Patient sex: M
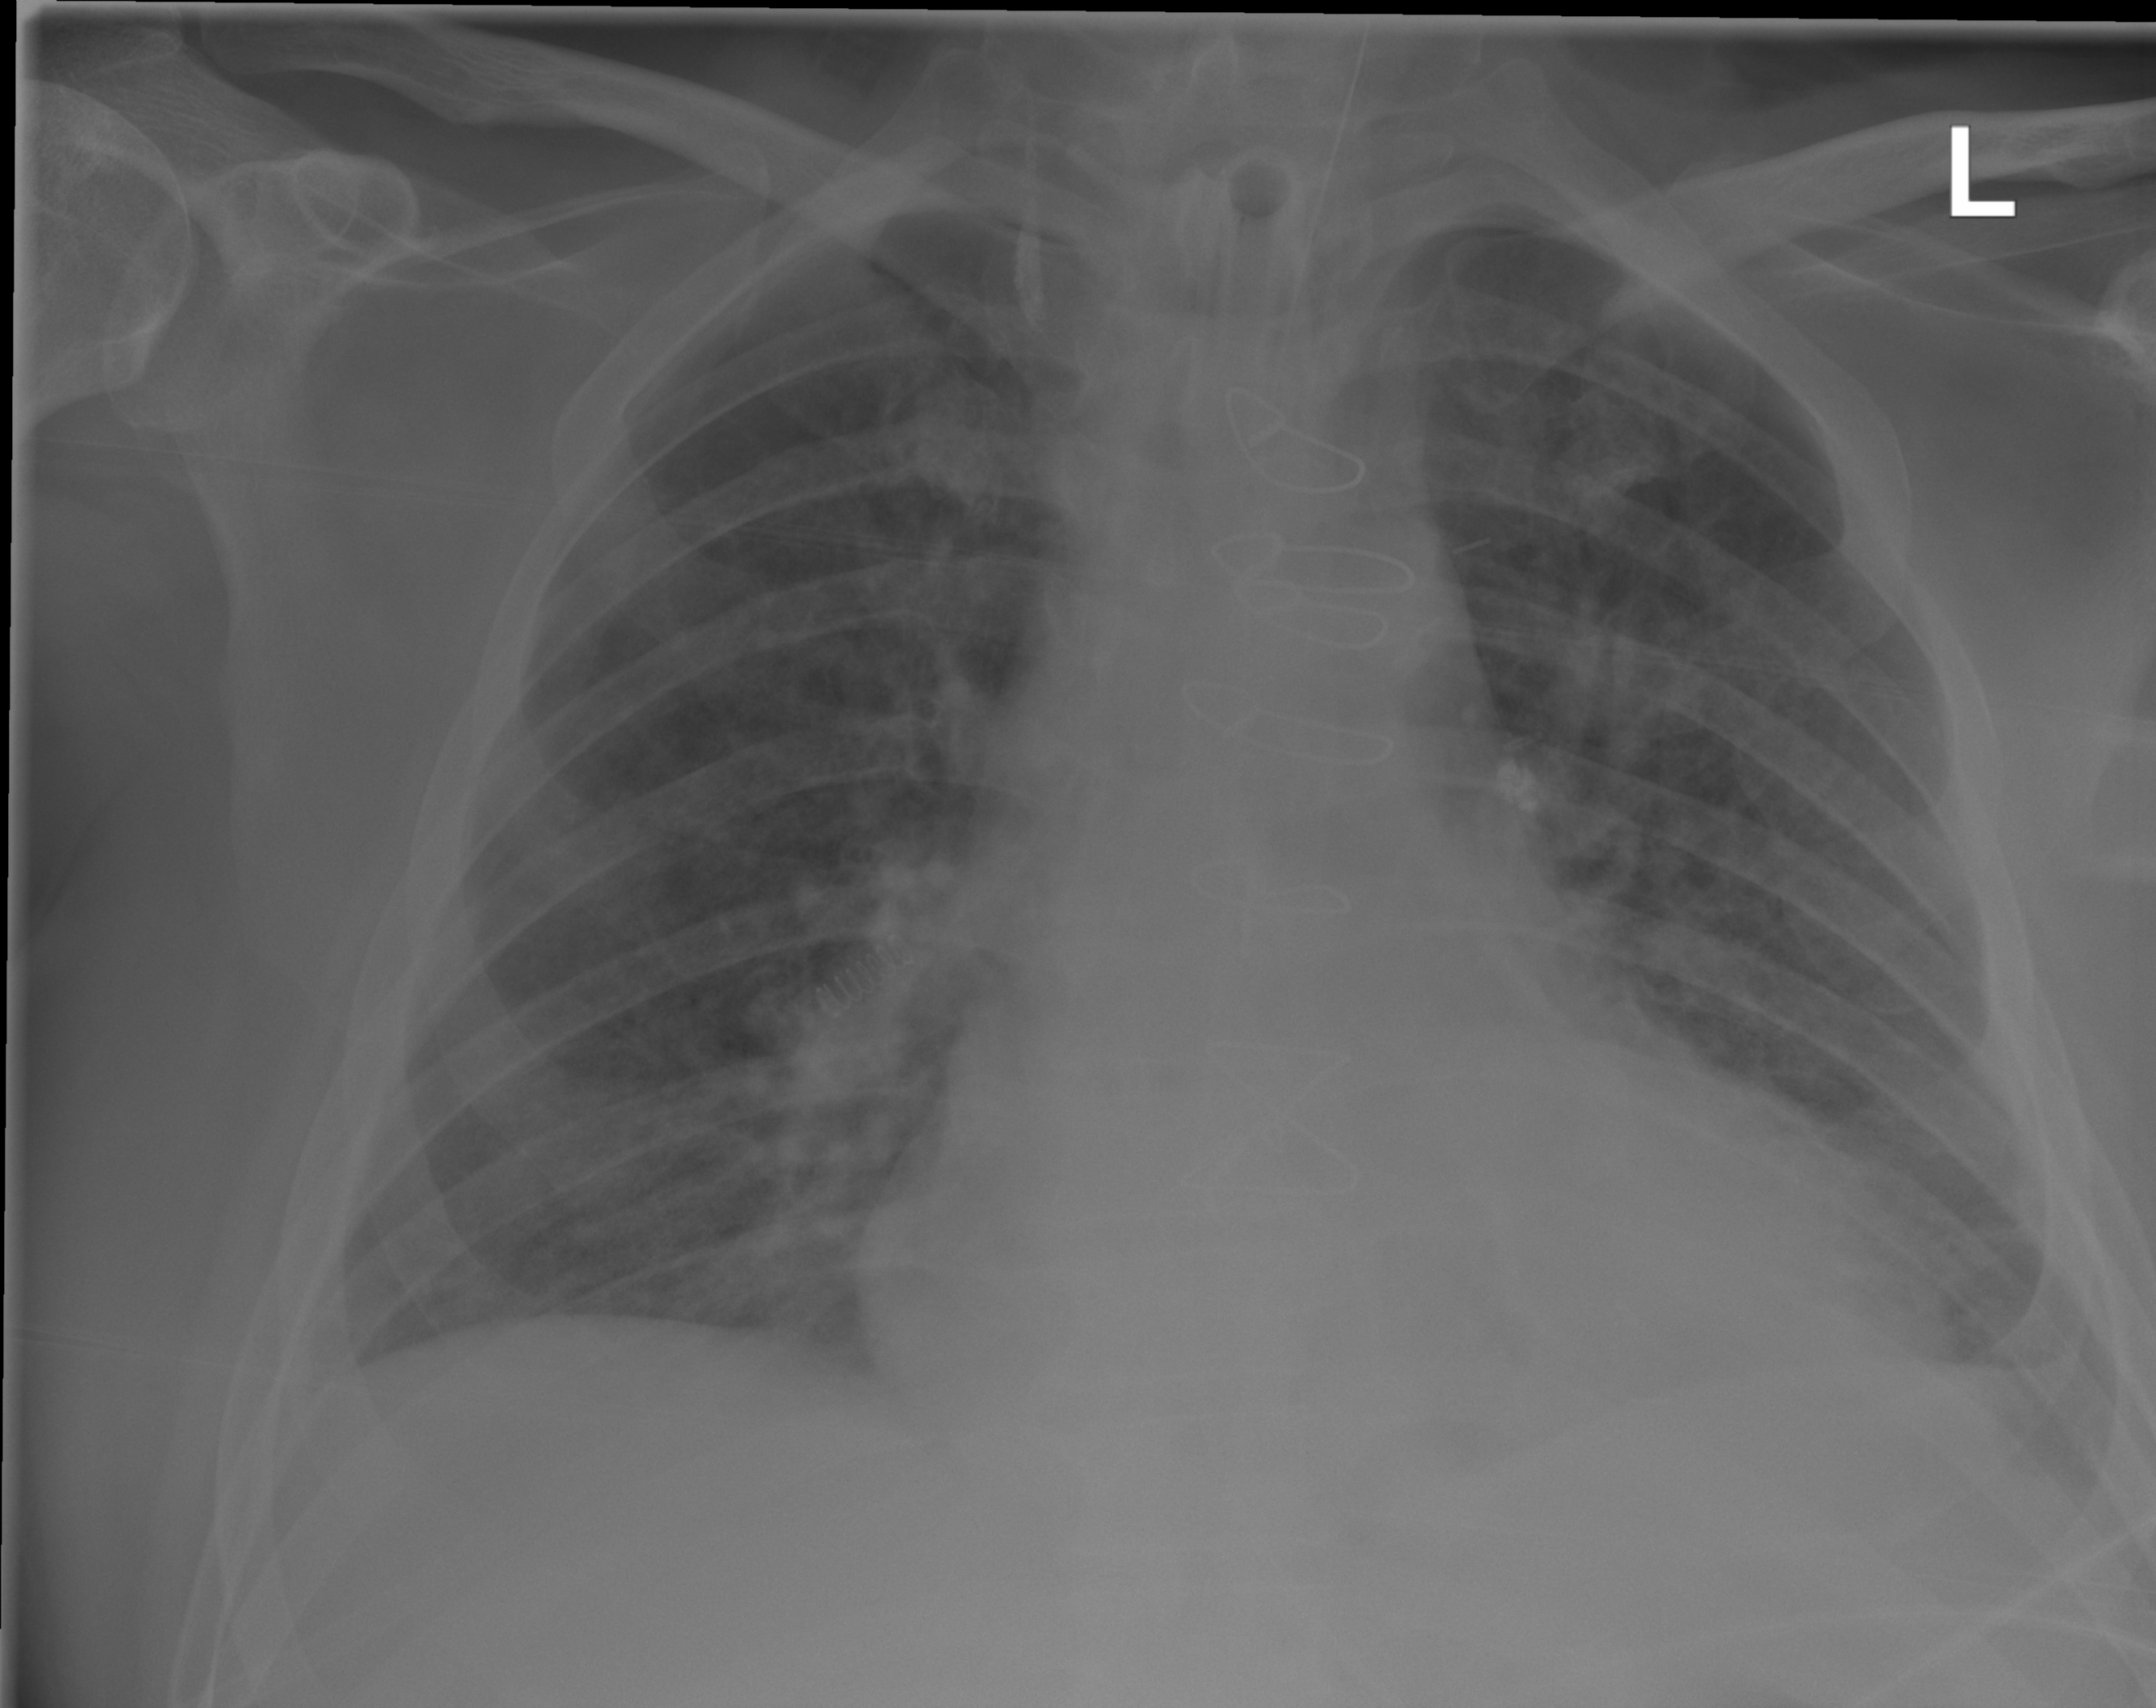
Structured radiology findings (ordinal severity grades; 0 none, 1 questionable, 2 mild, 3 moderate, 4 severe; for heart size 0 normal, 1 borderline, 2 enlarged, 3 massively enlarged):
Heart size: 2
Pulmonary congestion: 1
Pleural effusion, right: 0
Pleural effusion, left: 2
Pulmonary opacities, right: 3
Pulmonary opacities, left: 2
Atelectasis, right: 2
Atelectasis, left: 2